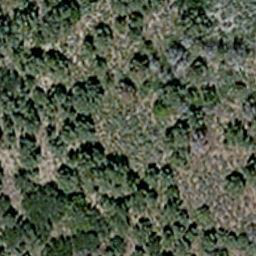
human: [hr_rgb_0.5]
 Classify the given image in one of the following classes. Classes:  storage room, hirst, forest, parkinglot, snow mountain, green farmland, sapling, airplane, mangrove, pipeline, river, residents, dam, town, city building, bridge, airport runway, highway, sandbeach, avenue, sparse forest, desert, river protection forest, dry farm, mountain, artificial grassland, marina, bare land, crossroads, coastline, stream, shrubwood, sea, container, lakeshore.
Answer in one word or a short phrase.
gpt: sparse forest